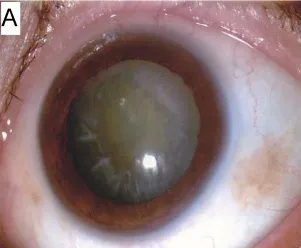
Ophthalmologic examinations of the left eye of the proband (III:20) from Family A. Slit-lamp photograph.
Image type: ophthalmic_imaging (slit_lamp_photograph)